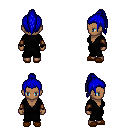
a pixel art fantasy rpg character, female body template, human, dark skin, gray robe, metal pants, blue long topknot hairstyle, leather bracers, brown slippers, four views (front, back, left, right), 2x2 character sprite sheet, small pixel art, hard edges, no anti-aliasing